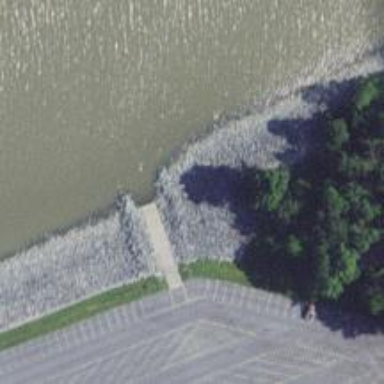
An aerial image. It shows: Slipway on leisure land.